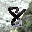
Label: 8